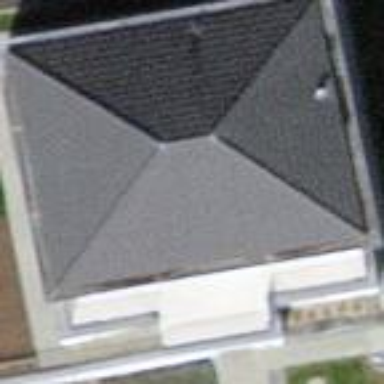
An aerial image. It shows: Detached building with hipped roof.